RGB frame:
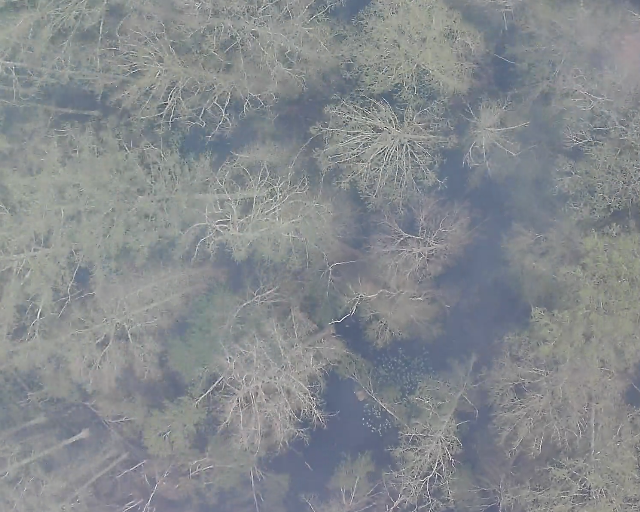
Thermal frame:
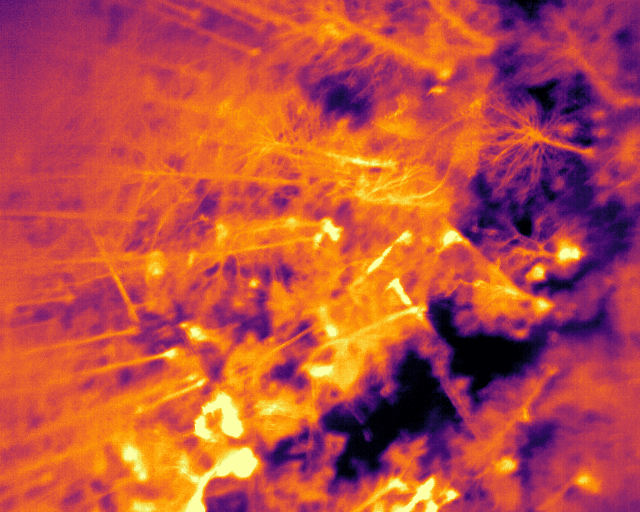
Captured: 2026-02-26 03:44:52
Pixels at or above 80 °C: 0 (fraction of frame: 0)